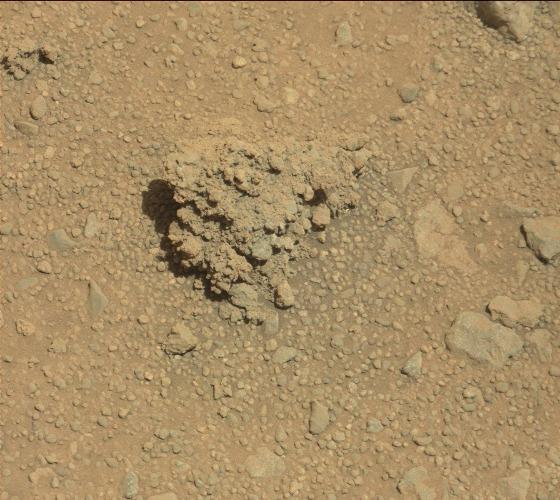
Terrain classes present: Bedrock, Gravel / Sand / Soil, Rock, Shadow